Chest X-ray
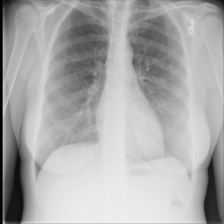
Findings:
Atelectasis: negative
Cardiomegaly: negative
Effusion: negative
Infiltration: negative
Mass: negative
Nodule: negative
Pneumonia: negative
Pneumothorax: negative
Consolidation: negative
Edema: negative
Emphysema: negative
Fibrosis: negative
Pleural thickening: negative
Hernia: negative